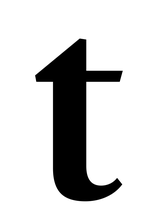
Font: LibreCaslonText_SemiBold